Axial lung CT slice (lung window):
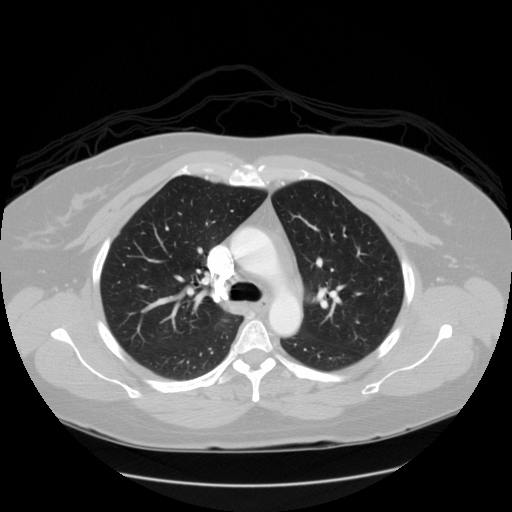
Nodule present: no